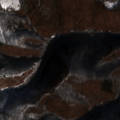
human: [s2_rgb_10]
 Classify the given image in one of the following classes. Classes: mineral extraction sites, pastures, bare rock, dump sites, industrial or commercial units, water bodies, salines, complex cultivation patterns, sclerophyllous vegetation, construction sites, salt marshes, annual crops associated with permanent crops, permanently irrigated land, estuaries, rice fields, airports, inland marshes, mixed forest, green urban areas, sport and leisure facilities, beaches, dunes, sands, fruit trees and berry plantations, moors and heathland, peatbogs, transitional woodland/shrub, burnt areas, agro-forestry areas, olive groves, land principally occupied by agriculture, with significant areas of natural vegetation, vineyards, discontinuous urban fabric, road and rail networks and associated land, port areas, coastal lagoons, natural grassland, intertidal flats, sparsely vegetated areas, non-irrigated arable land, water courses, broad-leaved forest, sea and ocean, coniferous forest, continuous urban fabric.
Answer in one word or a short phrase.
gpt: broad-leaved forest